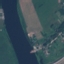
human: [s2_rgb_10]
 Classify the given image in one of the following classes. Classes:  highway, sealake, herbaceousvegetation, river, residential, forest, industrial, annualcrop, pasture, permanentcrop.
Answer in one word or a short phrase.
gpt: River